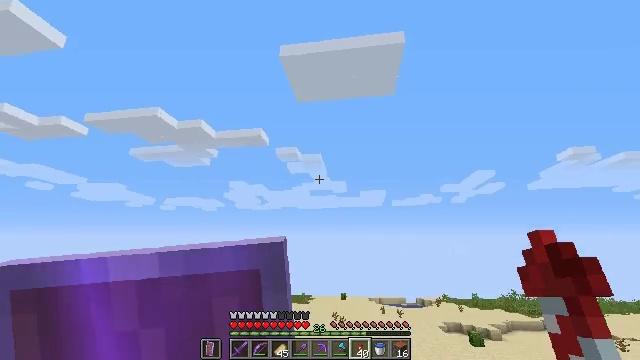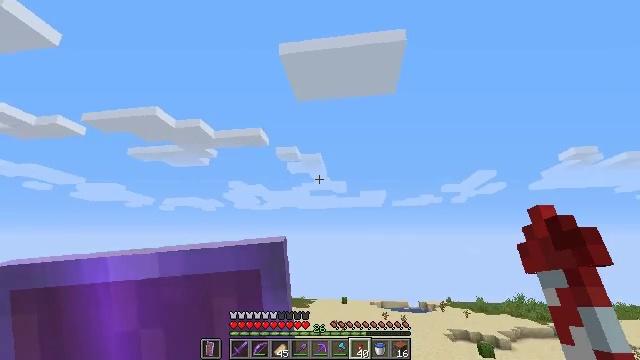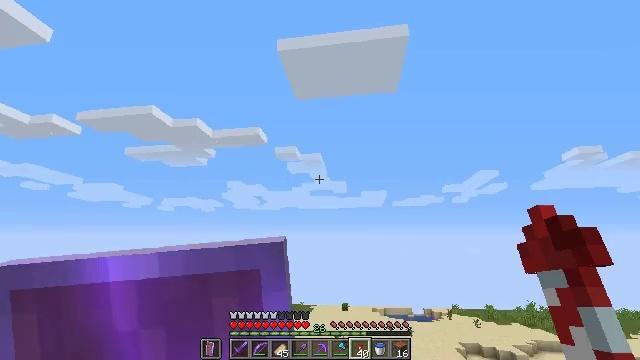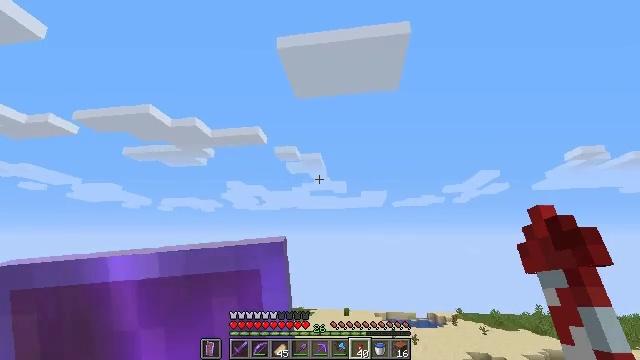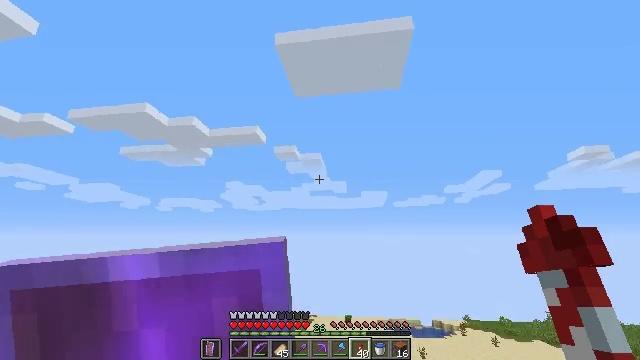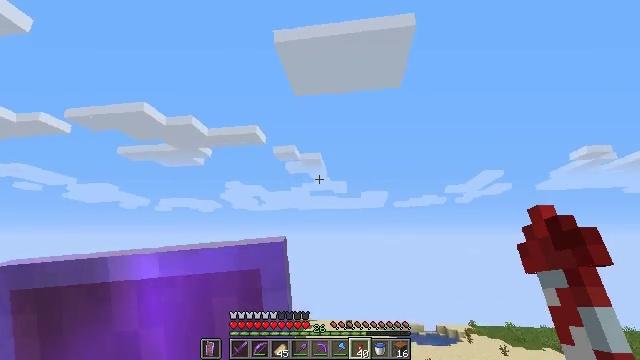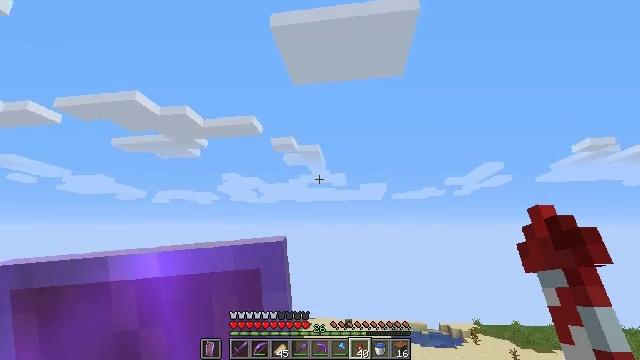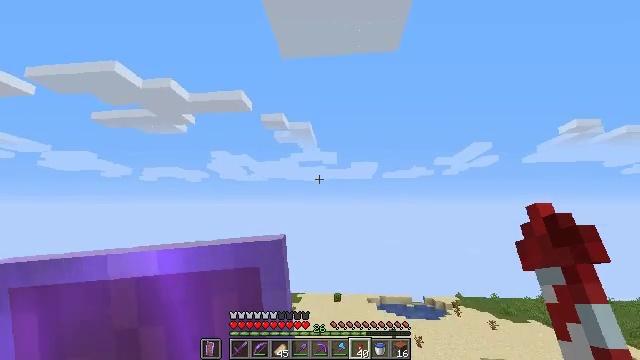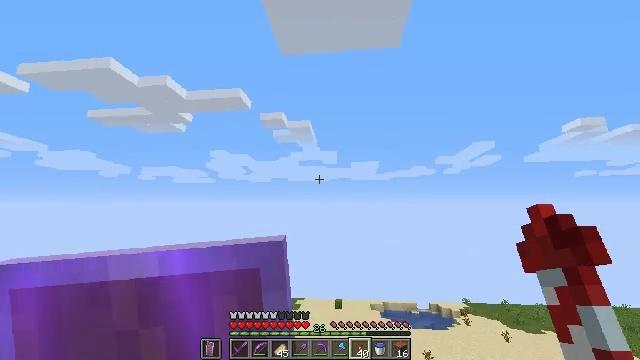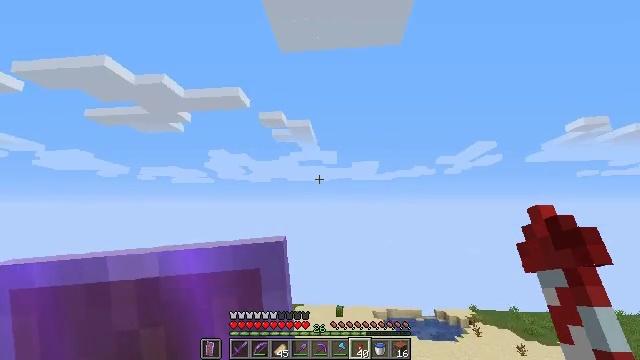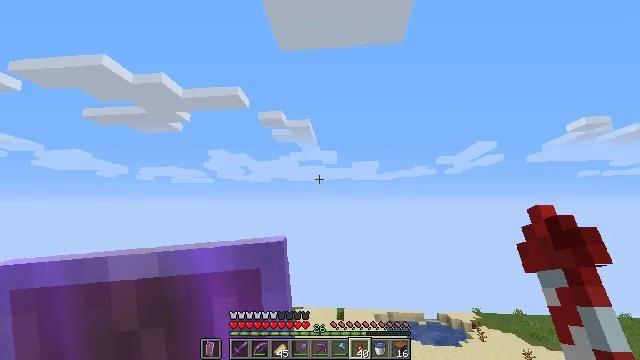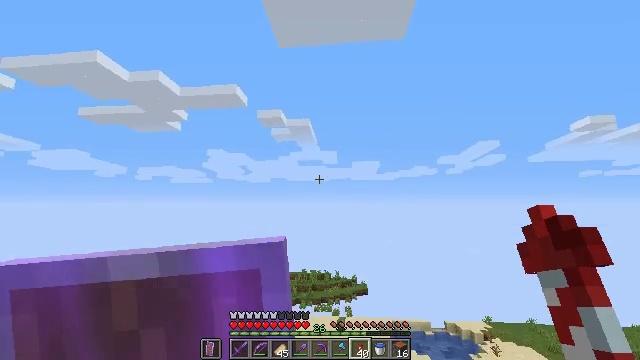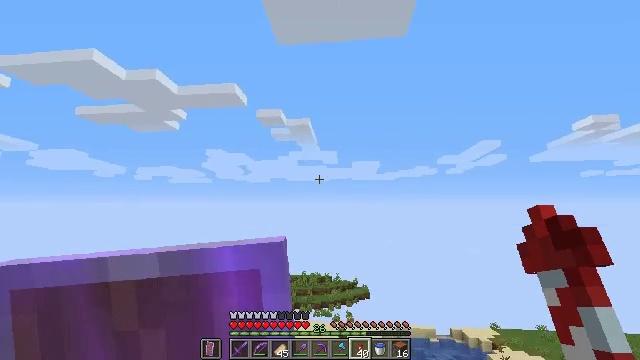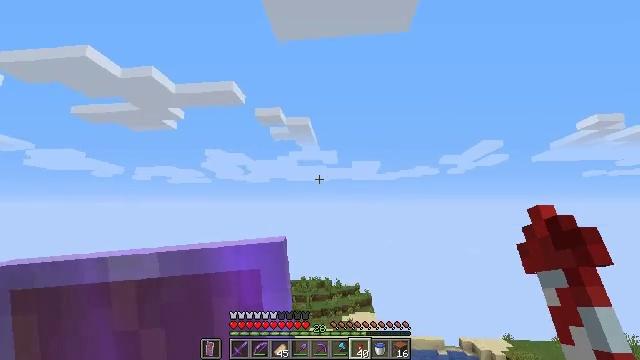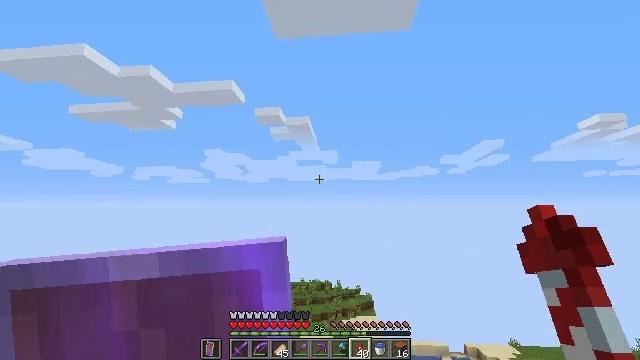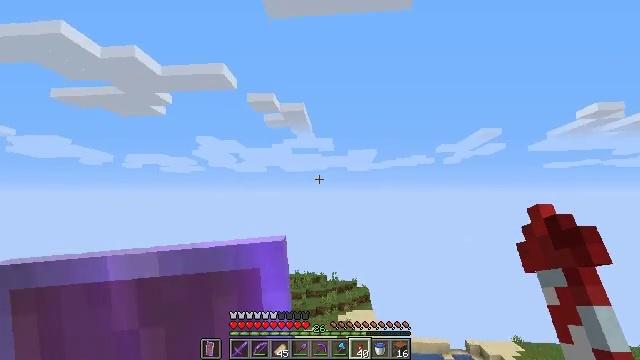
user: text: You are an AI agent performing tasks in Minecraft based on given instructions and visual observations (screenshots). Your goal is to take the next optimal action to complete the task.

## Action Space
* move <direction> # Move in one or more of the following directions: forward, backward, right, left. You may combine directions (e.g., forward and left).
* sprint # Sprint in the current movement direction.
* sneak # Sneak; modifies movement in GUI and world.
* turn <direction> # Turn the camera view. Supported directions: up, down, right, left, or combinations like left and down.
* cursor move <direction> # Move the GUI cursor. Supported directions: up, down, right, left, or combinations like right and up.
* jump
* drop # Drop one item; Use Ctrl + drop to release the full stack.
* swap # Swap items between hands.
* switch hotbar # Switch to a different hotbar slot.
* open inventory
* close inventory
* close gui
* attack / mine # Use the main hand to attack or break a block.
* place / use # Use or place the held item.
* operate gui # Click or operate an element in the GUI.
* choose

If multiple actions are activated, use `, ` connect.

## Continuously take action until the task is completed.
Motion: motion action
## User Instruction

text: drop acacia leaves
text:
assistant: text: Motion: no_op
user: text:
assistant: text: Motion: no_op
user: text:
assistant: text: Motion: no_op
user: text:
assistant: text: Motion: no_op
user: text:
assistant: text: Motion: no_op
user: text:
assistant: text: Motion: turn down
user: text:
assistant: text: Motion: turn right and down
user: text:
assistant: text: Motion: no_op
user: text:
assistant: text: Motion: no_op
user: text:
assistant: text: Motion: no_op
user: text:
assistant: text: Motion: no_op
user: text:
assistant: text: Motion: no_op
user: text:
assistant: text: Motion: no_op
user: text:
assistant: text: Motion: no_op
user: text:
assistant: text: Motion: turn right and down
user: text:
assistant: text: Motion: turn down
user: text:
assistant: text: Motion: turn down
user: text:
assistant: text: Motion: no_op
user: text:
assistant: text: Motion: no_op
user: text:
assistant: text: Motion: no_op
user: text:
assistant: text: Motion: no_op
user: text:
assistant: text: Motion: no_op
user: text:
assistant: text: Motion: turn left and up
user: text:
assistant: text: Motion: turn left and up
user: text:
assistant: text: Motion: turn left and up
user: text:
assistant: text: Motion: turn left
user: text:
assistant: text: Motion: turn left
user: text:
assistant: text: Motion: turn left
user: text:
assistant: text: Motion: turn left
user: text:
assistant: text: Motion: no_op